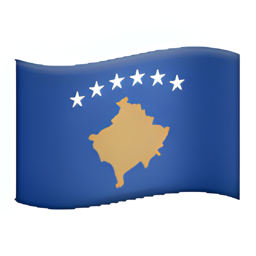
Name: flag for kosovo
Emoji: 🇽🇰
Group: Flags
Sub-group: country-flag